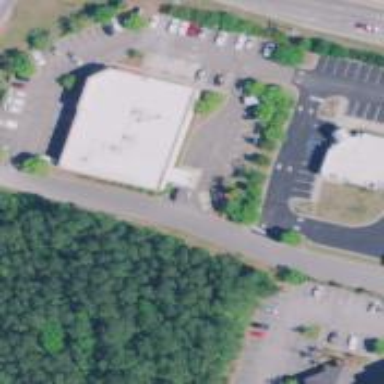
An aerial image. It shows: Pharmacy providing healthcare services.